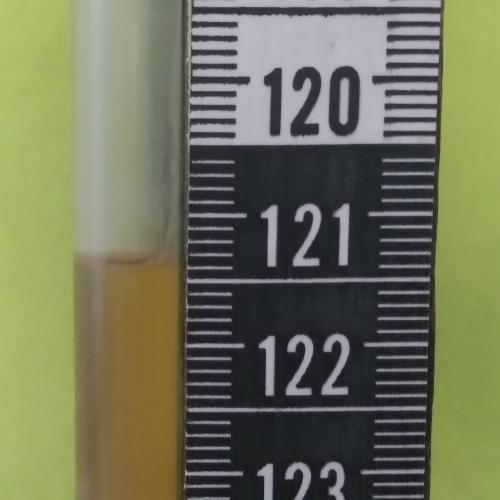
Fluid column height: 121.3 cm